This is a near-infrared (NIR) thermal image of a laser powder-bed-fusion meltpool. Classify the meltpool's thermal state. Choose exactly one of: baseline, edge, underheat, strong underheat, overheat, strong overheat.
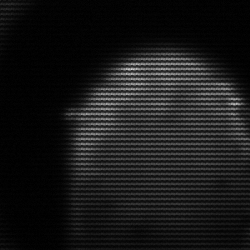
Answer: edge